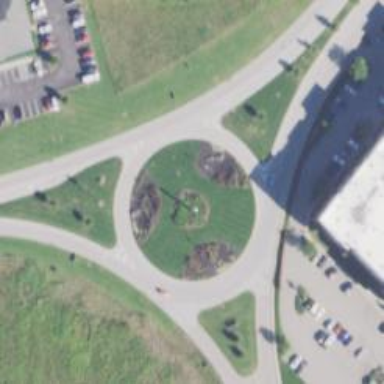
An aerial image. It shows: Tertiary road leading to roundabout junction.